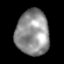
Tissue: lung
Cell type: Epithelial cells
Senescence score: 0.2223
Nuclear area (px): 1465
Mean DAPI intensity: 144.249